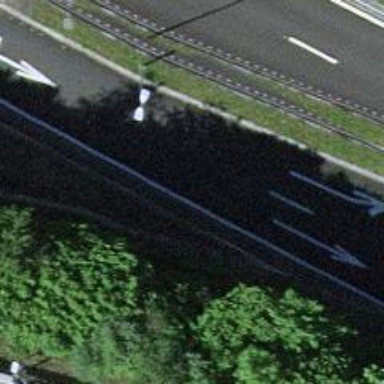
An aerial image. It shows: Asphalt road classified as primary highway.